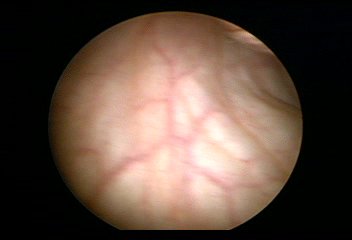
Modality: WLC
Class: Normal mucosa
Bladder cancer association: No